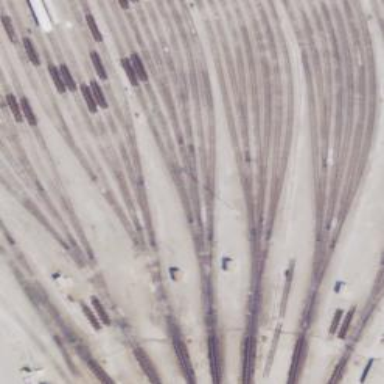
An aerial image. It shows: Railway yard in service.